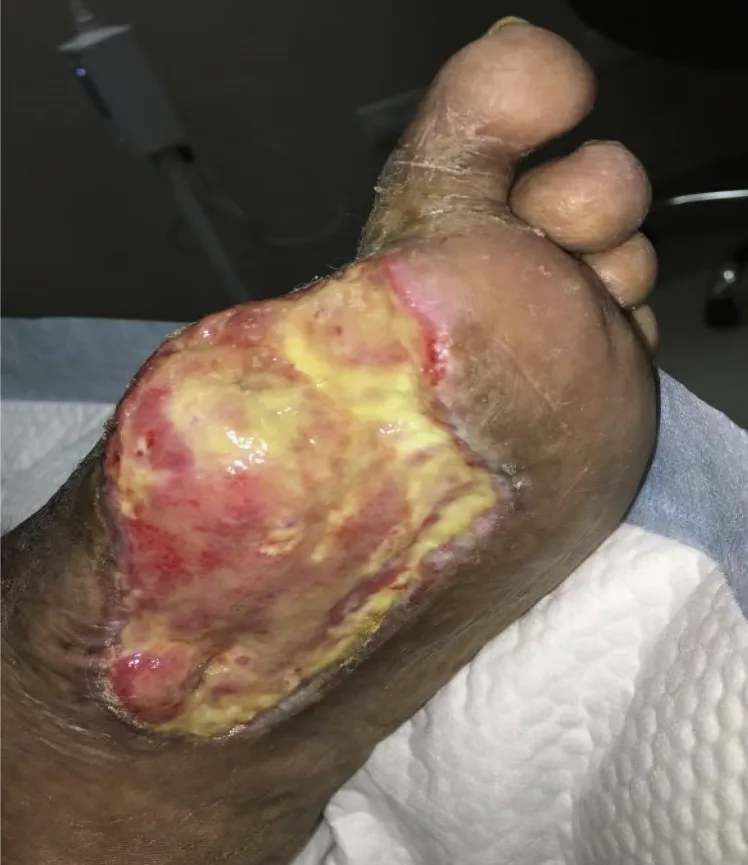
Healing Left Foot Wound Post-Amputation of Large Toe. . Granulation tissue and slough can be seen within the wound with some serousanguinous exudate, dry wound edges and no signs of infection.
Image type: medical_photograph (other_medical_photograph)